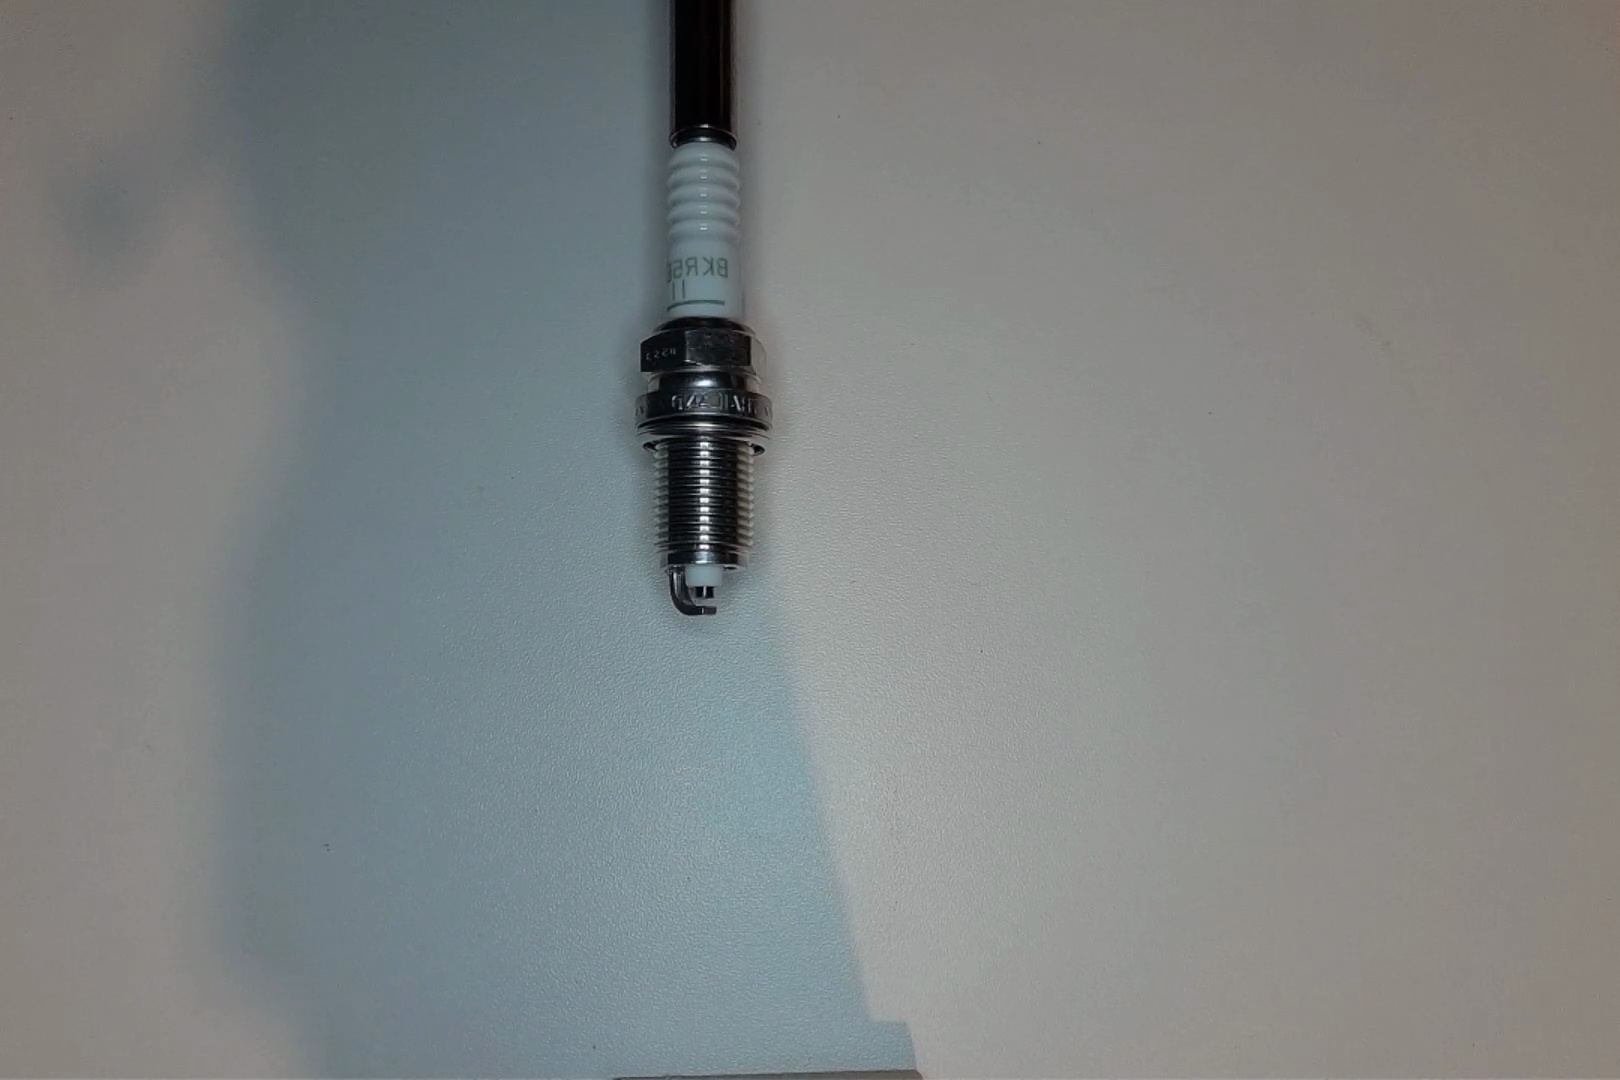
Label: no anomaly